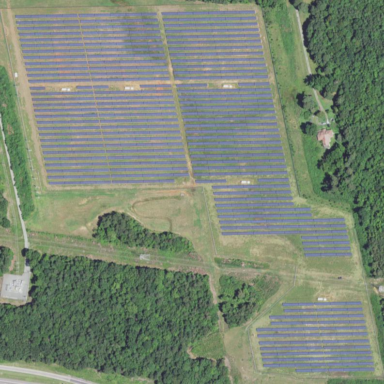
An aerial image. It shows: Solar power plant with photovoltaic technology surrounded by fence.